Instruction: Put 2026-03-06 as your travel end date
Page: home
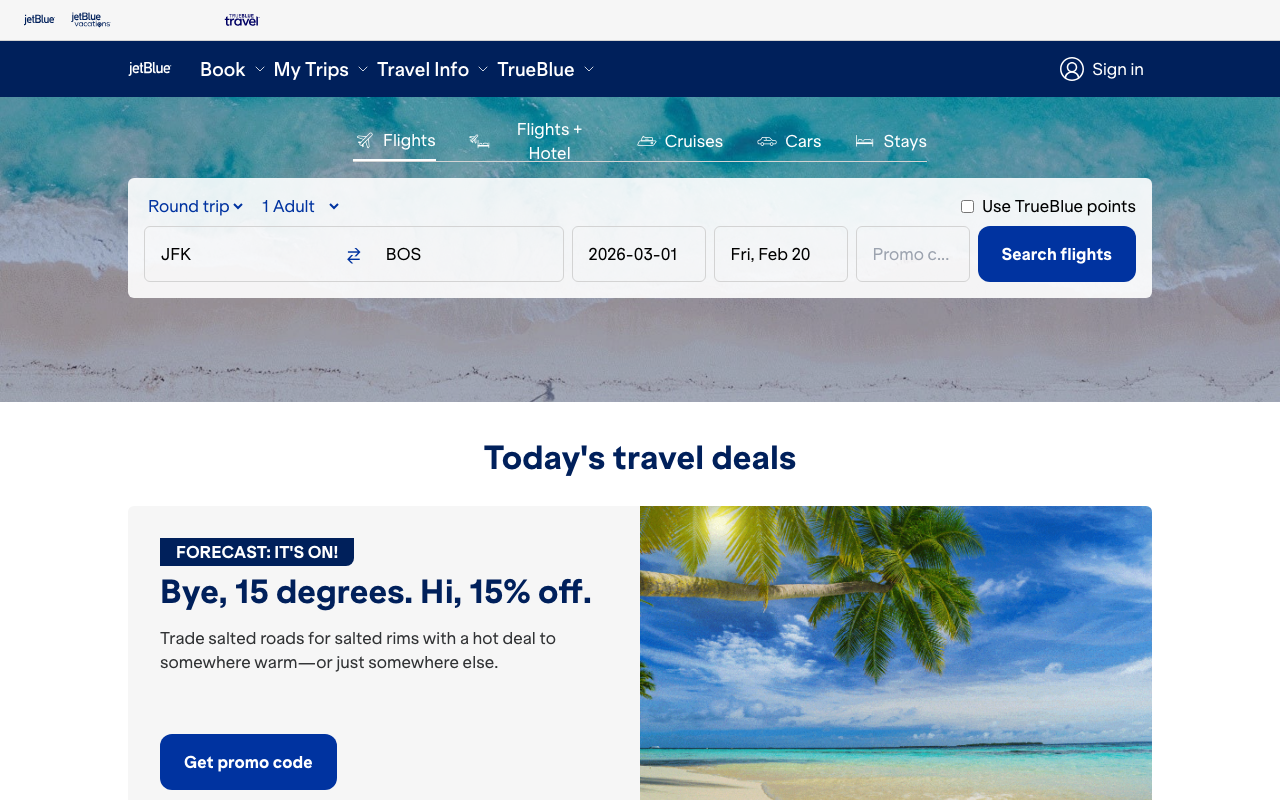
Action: type